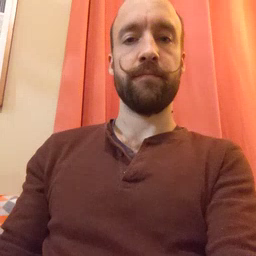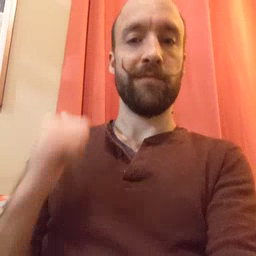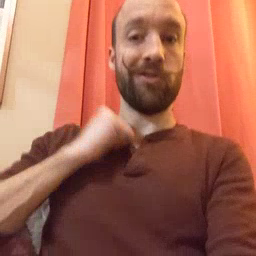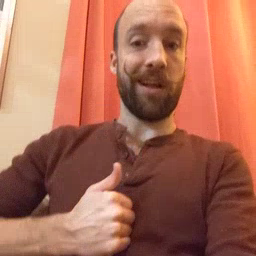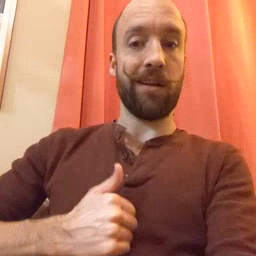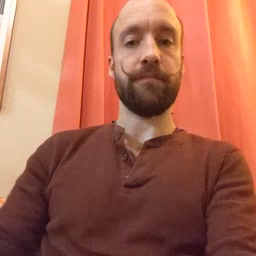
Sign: jacket